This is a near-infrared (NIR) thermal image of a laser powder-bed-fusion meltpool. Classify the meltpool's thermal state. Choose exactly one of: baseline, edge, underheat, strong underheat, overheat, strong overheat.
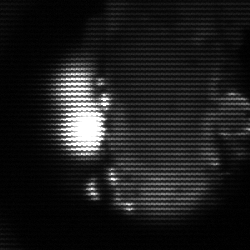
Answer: strong underheat